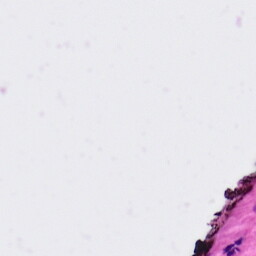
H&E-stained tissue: Ovarian